Question: I would like to draw a circle with it's diameter being an odd number (7px), so I can draw a 1px line exactly through the center of the circle.
'''
<svg width="600" height="600">
<circle cx="30" cy="30" r="3.5" fill="red" />
</svg>
'''
Strangely, the diameter is always even, no matter what is 'r' value.

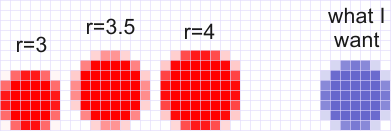
Answer: Shift the 'cx' and 'cy' coordinates by '.5':
'''
<svg width="600" height="600">
<circle cx="30.5" cy="30.5" r="3.5" fill="red" />
</svg>
'''